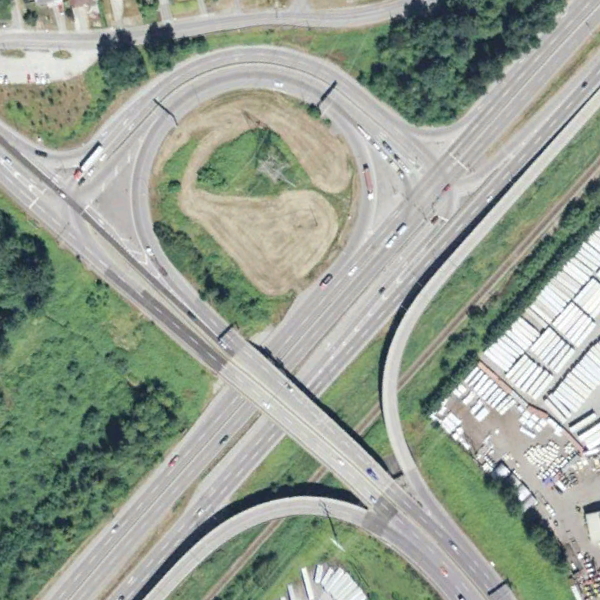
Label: Viaduct